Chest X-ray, AP view. Patient: 71 years old, sex M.
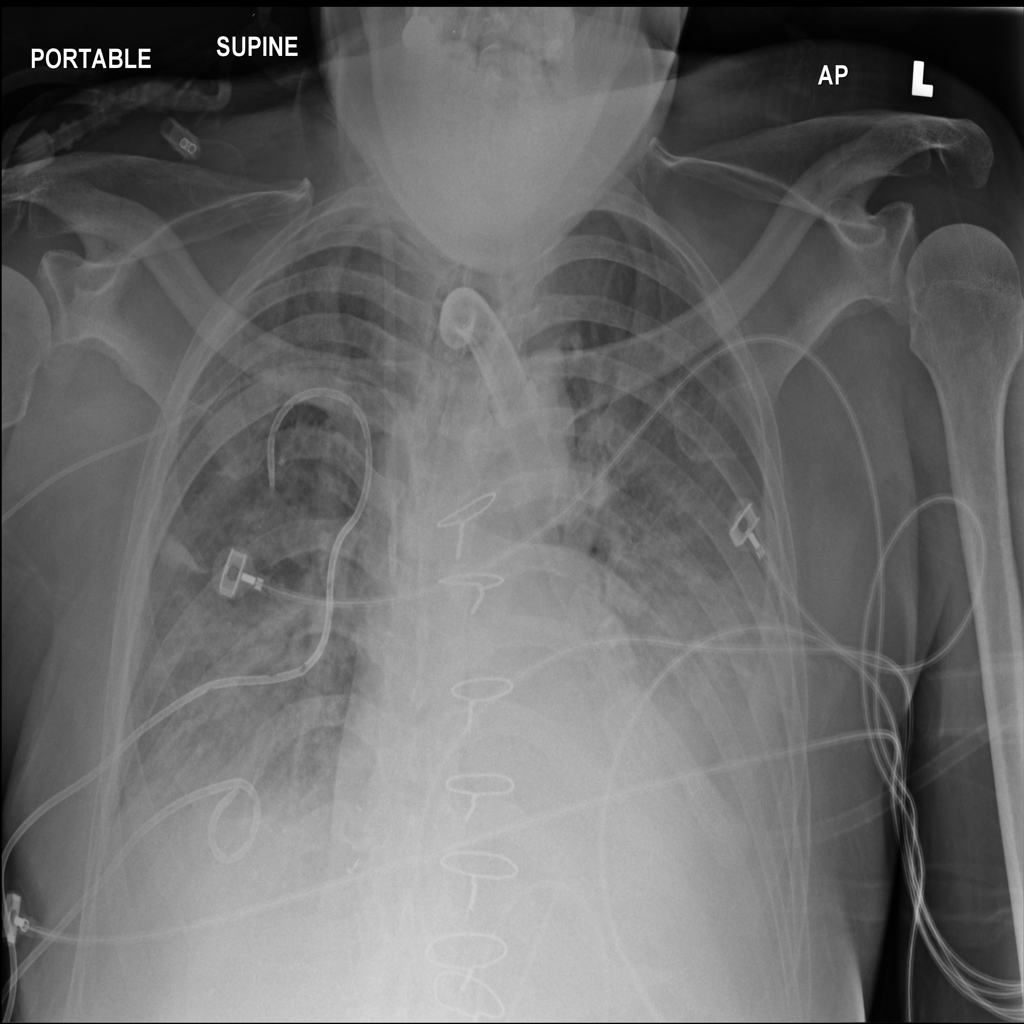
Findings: Effusion